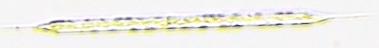
Label: Rhizosolenia